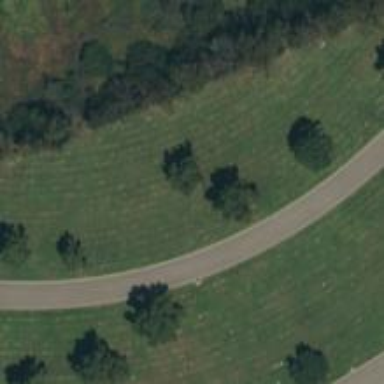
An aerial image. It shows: Sector within cemetery.